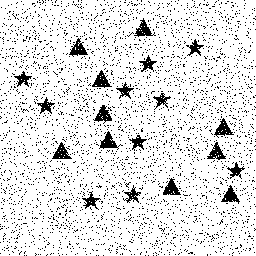
Squares: 0
Triangles: 10
Stars: 10
Total shapes: 20